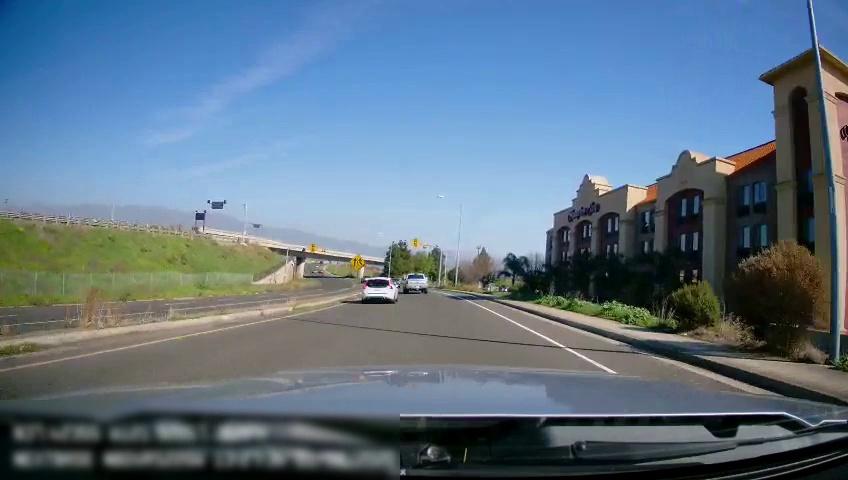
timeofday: Day
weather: Sunny
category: Drivable Space
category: Drivable Space
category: Vehicles | SUV
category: Vehicles | Truck
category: Lanes | Current Lane
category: Lanes | Opposite Lane
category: Lanes | Alternate Lane
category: Lanes | Opposite Lane
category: Traffic | Signs
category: Traffic | Signs
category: Traffic | Signs